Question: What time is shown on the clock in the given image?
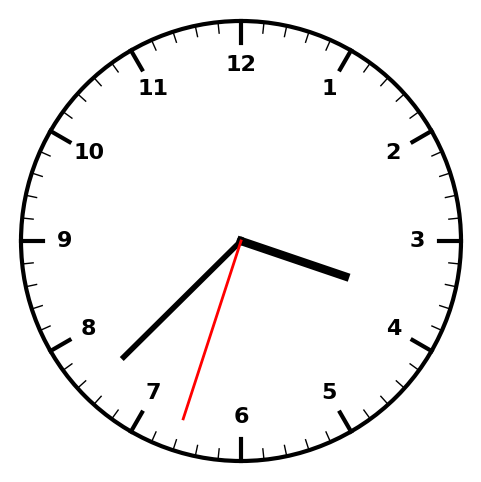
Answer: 03:37:33